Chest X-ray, AP view. Patient: 29 years old, sex F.
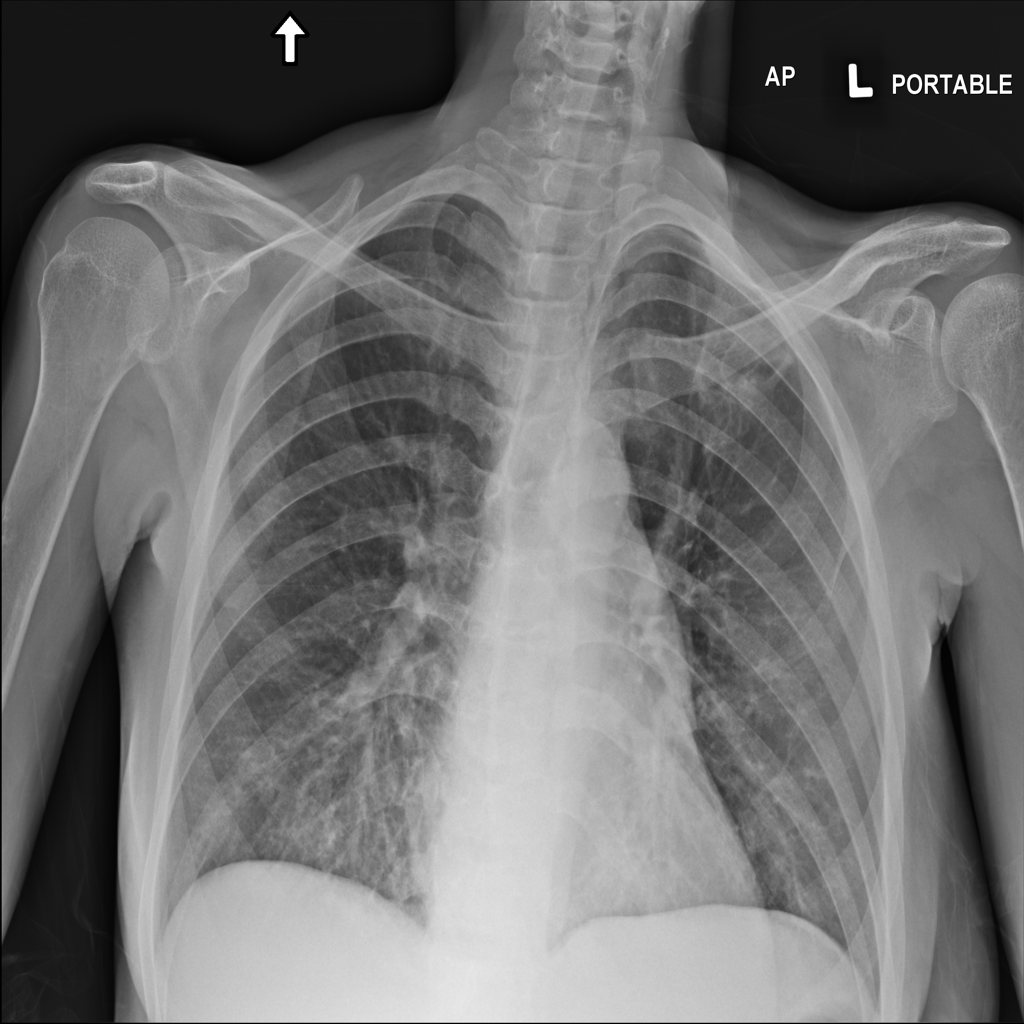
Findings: No Finding